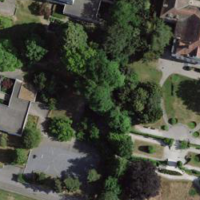
EUNIS habitat code: 53
Species observed at this site:
Ficus carica
Orobanche hederae
Viburnum tinus
Vanessa atalanta